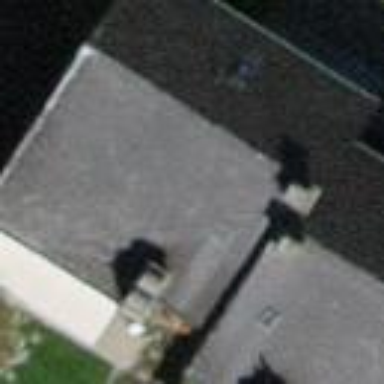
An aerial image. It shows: House with pitched roof.